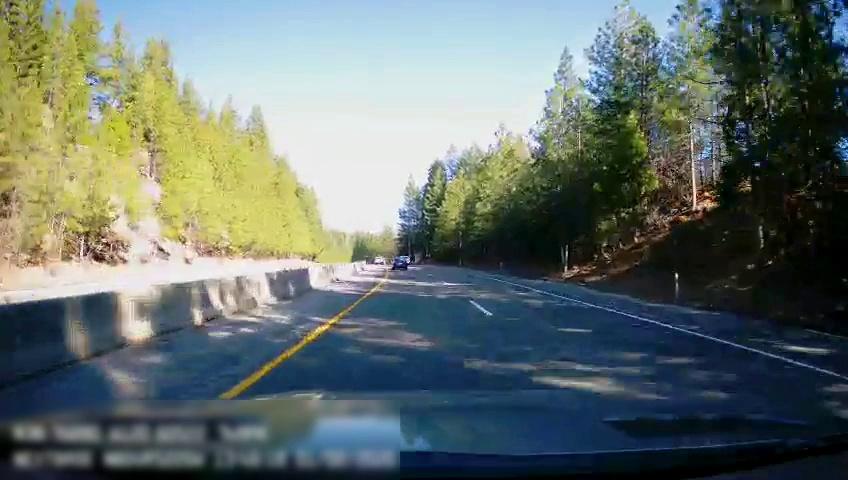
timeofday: Day
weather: Sunny
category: Drivable Space
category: Drivable Space
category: Vehicles | Car
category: Vehicles | Car
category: Lanes | Current Lane
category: Lanes | Current Lane
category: Lanes | Alternate Lane